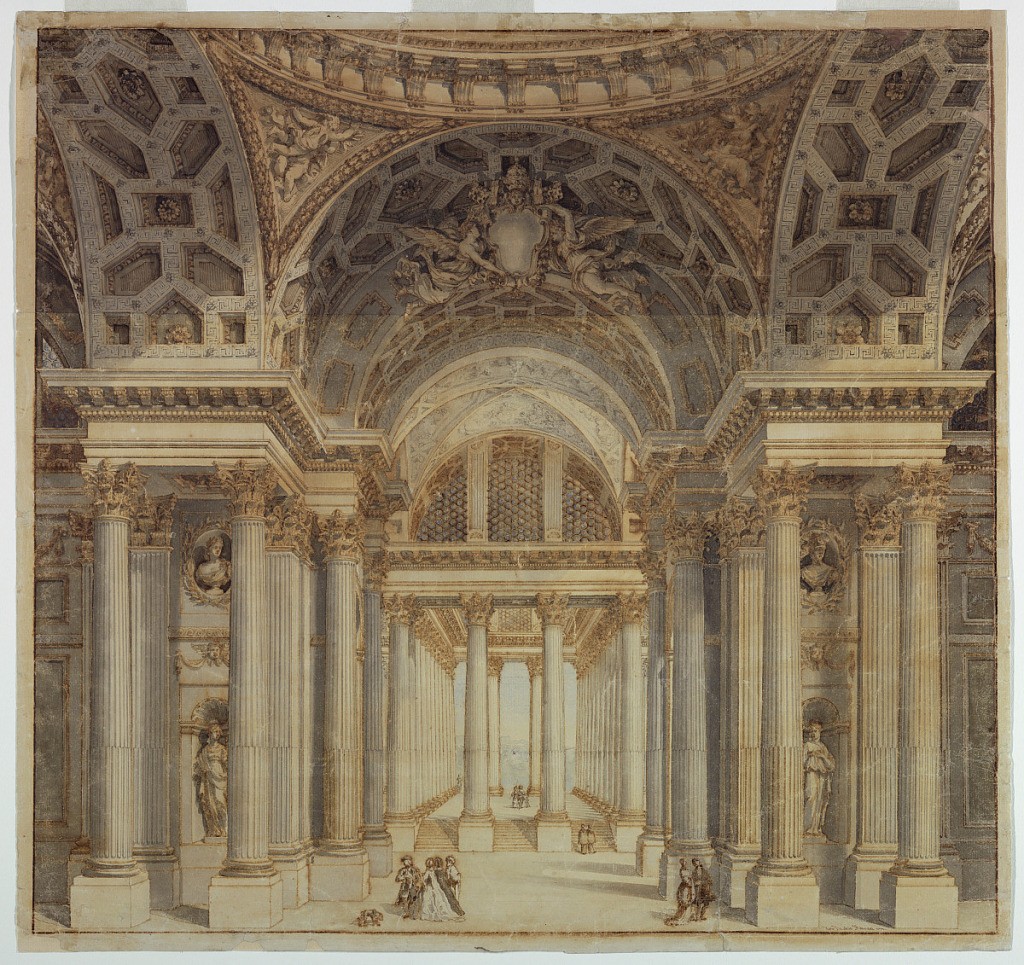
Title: Stage Design, Interior of Papal Palace
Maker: Flaminio Innocenzi Minozzi, Italian, 1735 – 1817
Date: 1777
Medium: Pen and brown and gray ink, brush and brown and gray wash, graphite, ruled border in pen and brown ink on cream laid paper, lined
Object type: Drawing
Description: Vertical rectangle. Interior of vast vaulted building elaborately decorated in the Renaissance style with view into long hall with figures in the middle and open air.  Blank escutcheon with supporters and papal crown on ceiling.